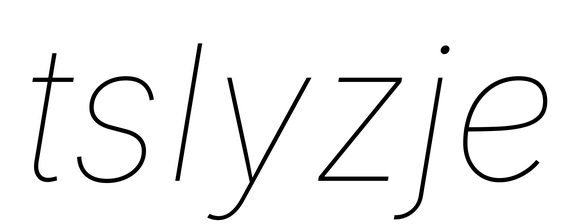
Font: Inter-Italic_Thin_Italic